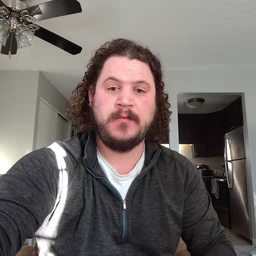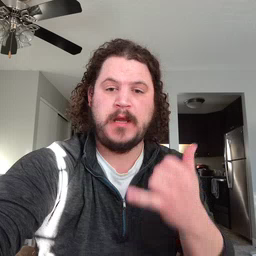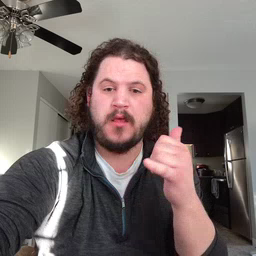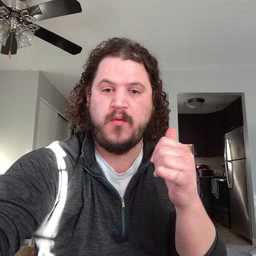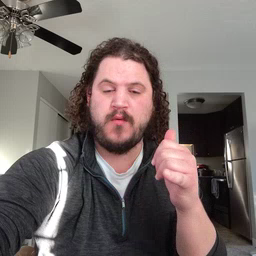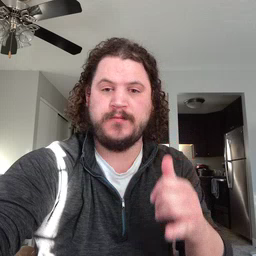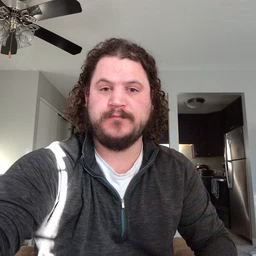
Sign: yellow